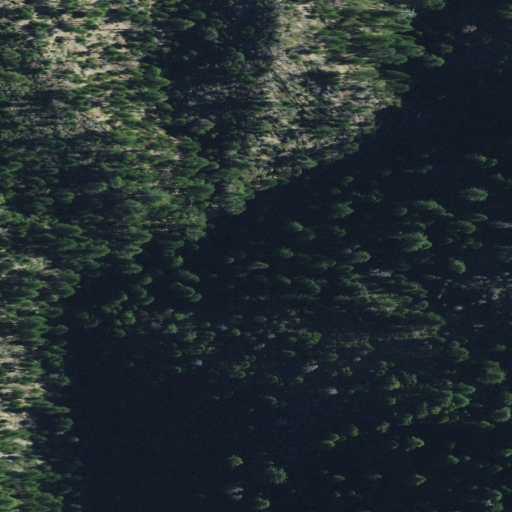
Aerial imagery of valley in California named Dark Canyon containing shrub and evergreen forest